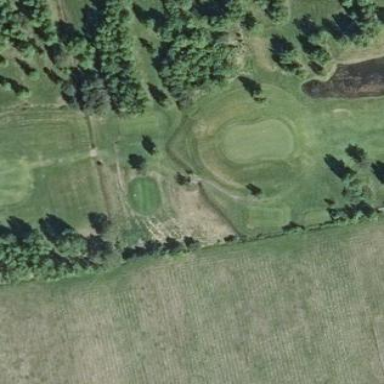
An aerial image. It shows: Water hazard on golf course. The hazard is natural water feature.